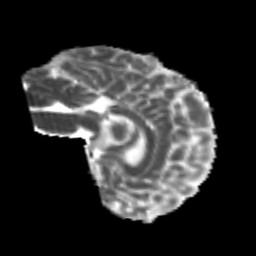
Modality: MD
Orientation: sagittal
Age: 24
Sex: female
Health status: healthy
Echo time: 0.074 s